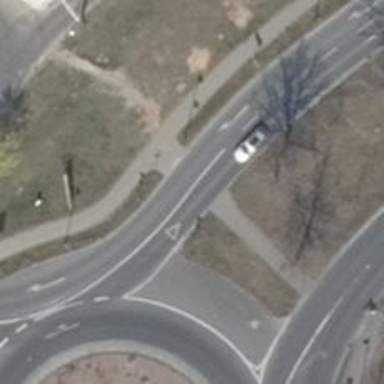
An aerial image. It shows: Uncontrolled road crossing with pedestrian island.